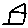
Label: house